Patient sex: F
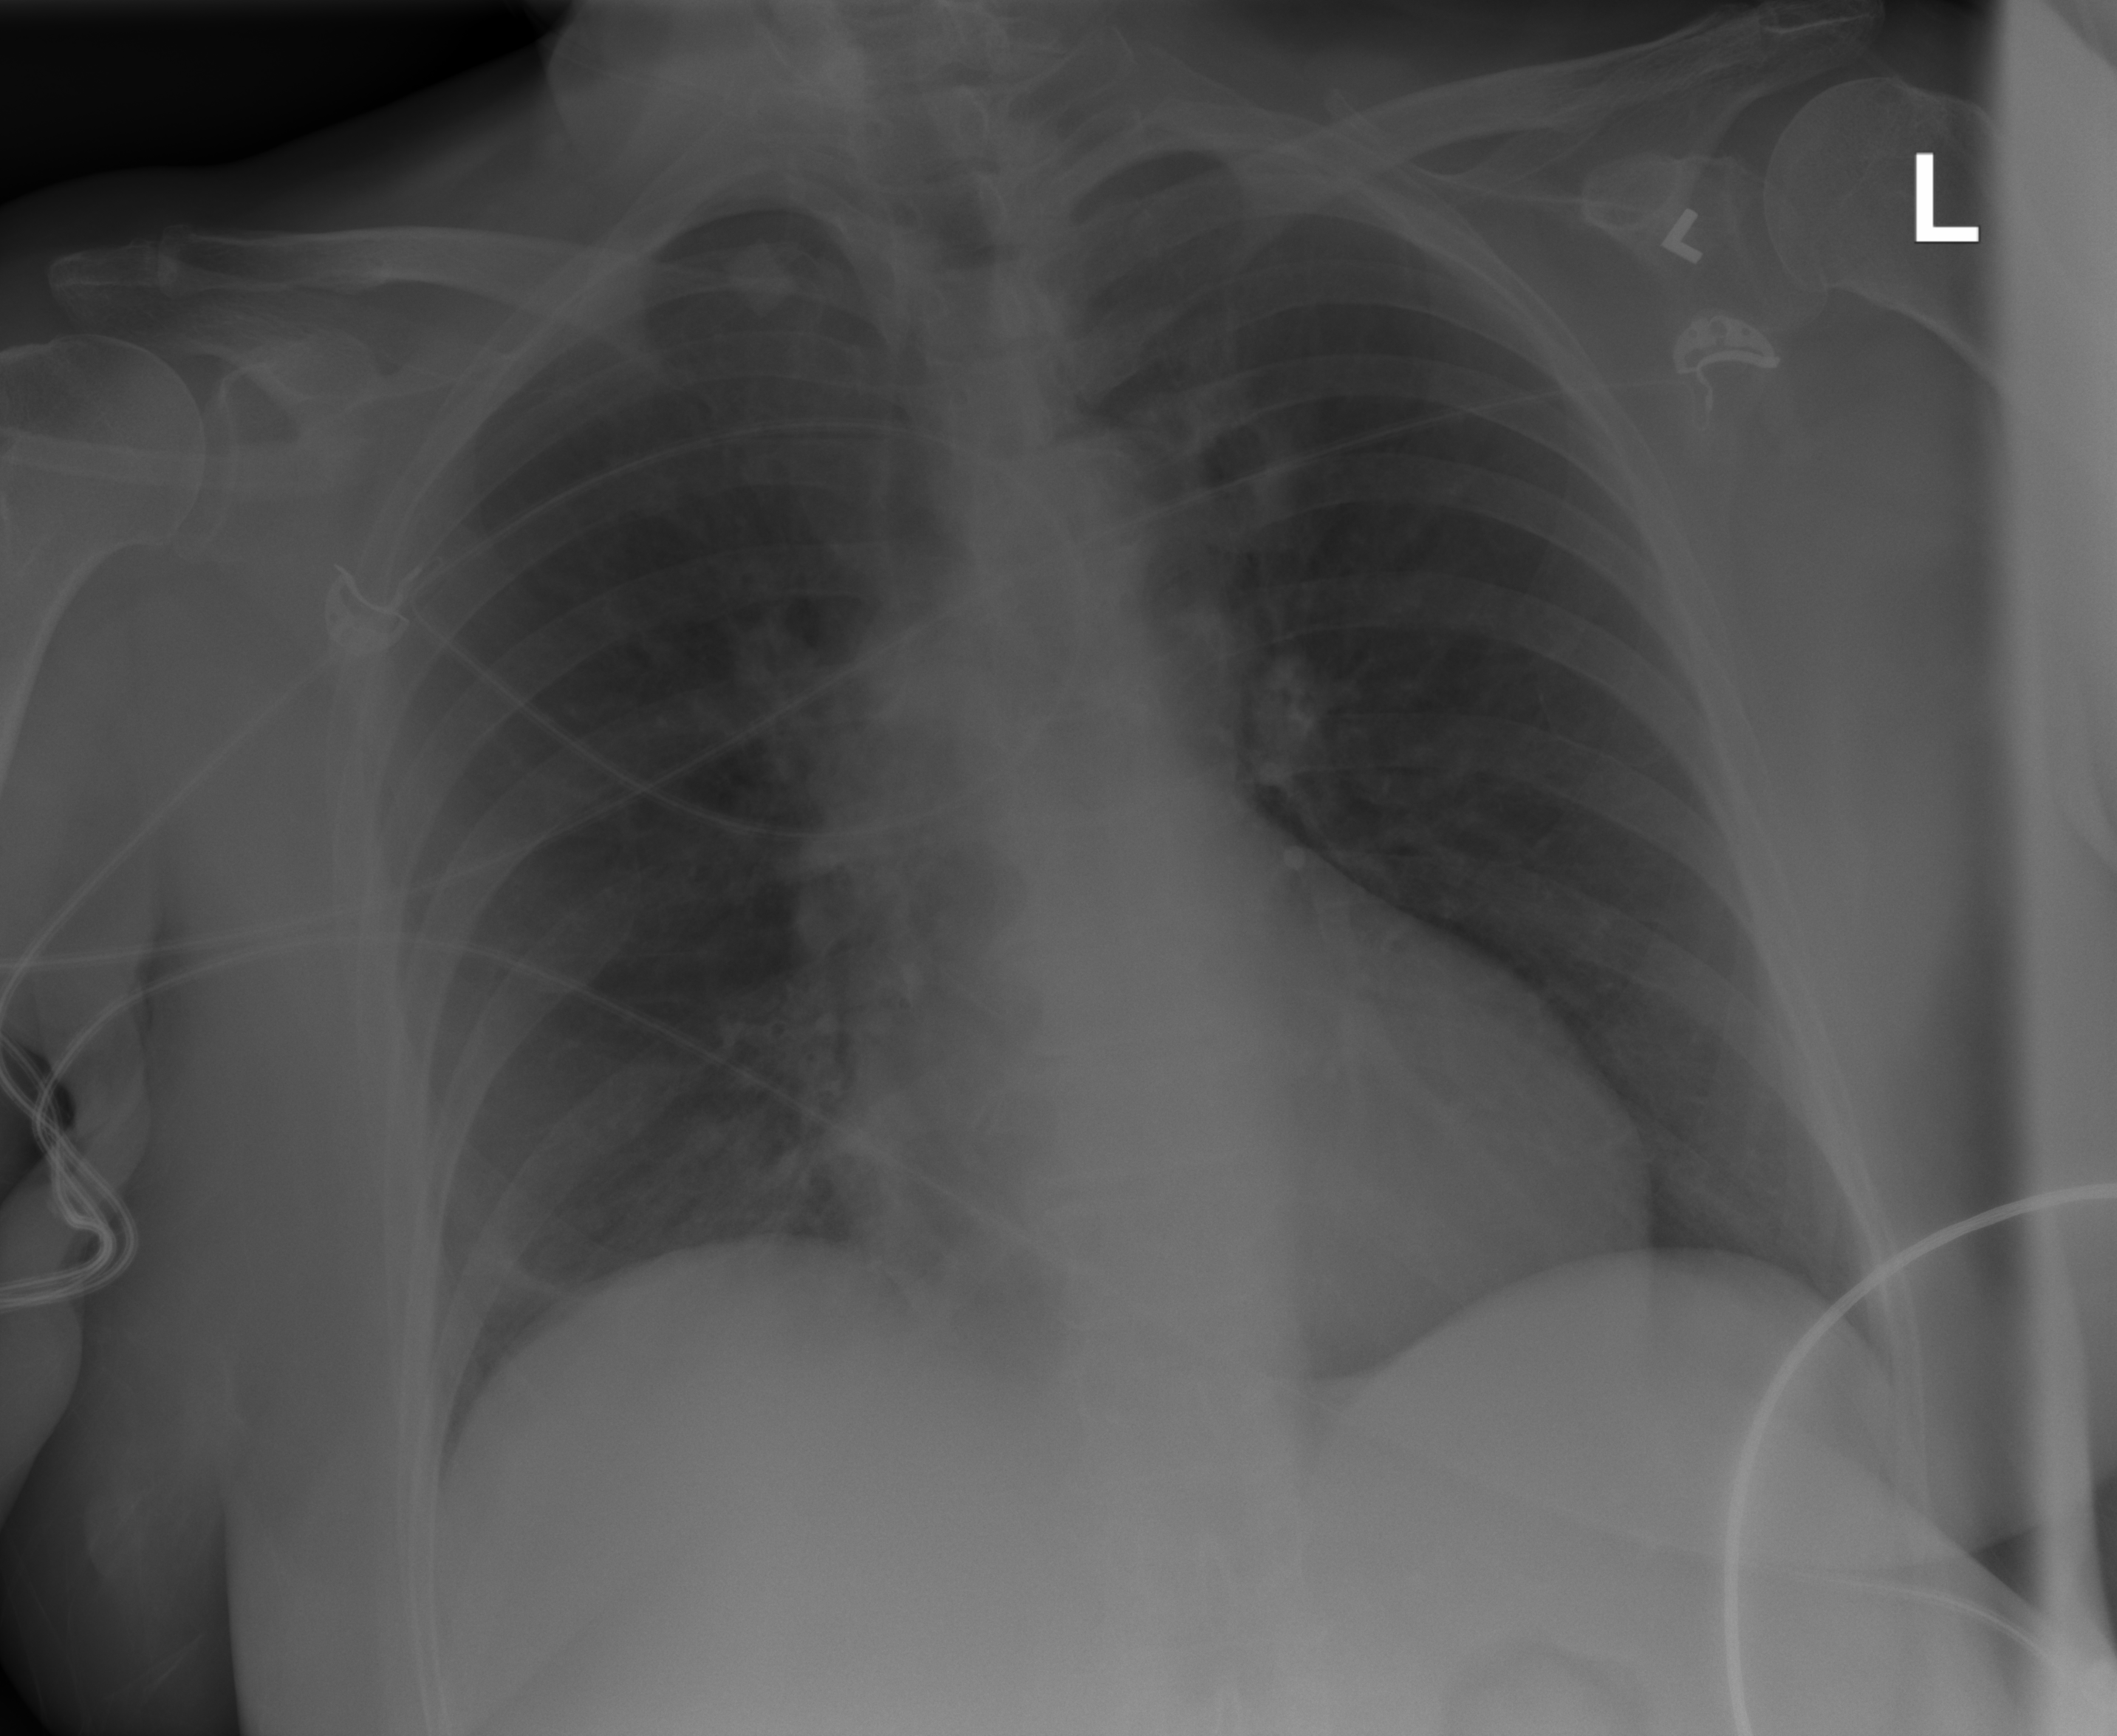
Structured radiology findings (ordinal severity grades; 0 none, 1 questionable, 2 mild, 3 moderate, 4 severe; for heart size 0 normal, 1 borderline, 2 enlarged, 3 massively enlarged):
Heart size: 0
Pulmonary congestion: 0
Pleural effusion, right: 0
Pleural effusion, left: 0
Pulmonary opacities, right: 0
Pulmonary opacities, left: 0
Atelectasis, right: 2
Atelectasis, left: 0